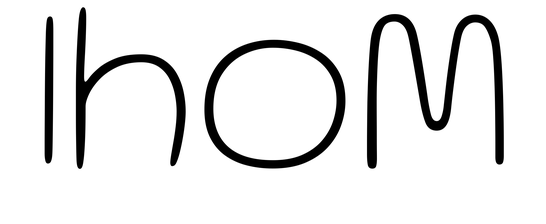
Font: Gluten_Thin